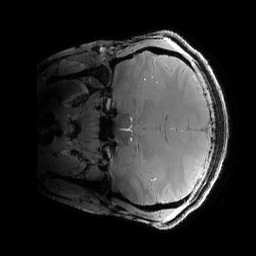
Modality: PDw
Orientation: coronal
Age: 24
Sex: female
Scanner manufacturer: siemens
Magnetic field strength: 6.98 T
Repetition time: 1.78 s
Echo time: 0.00386 s